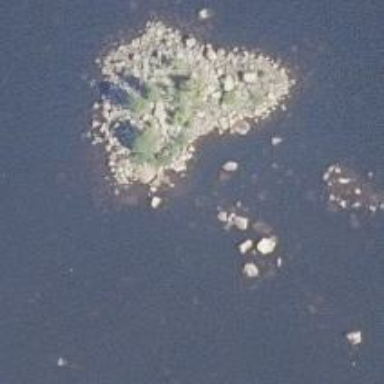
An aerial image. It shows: Islet located along the natural coastline.